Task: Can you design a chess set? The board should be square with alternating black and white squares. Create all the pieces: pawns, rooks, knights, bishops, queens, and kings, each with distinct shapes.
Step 2825:
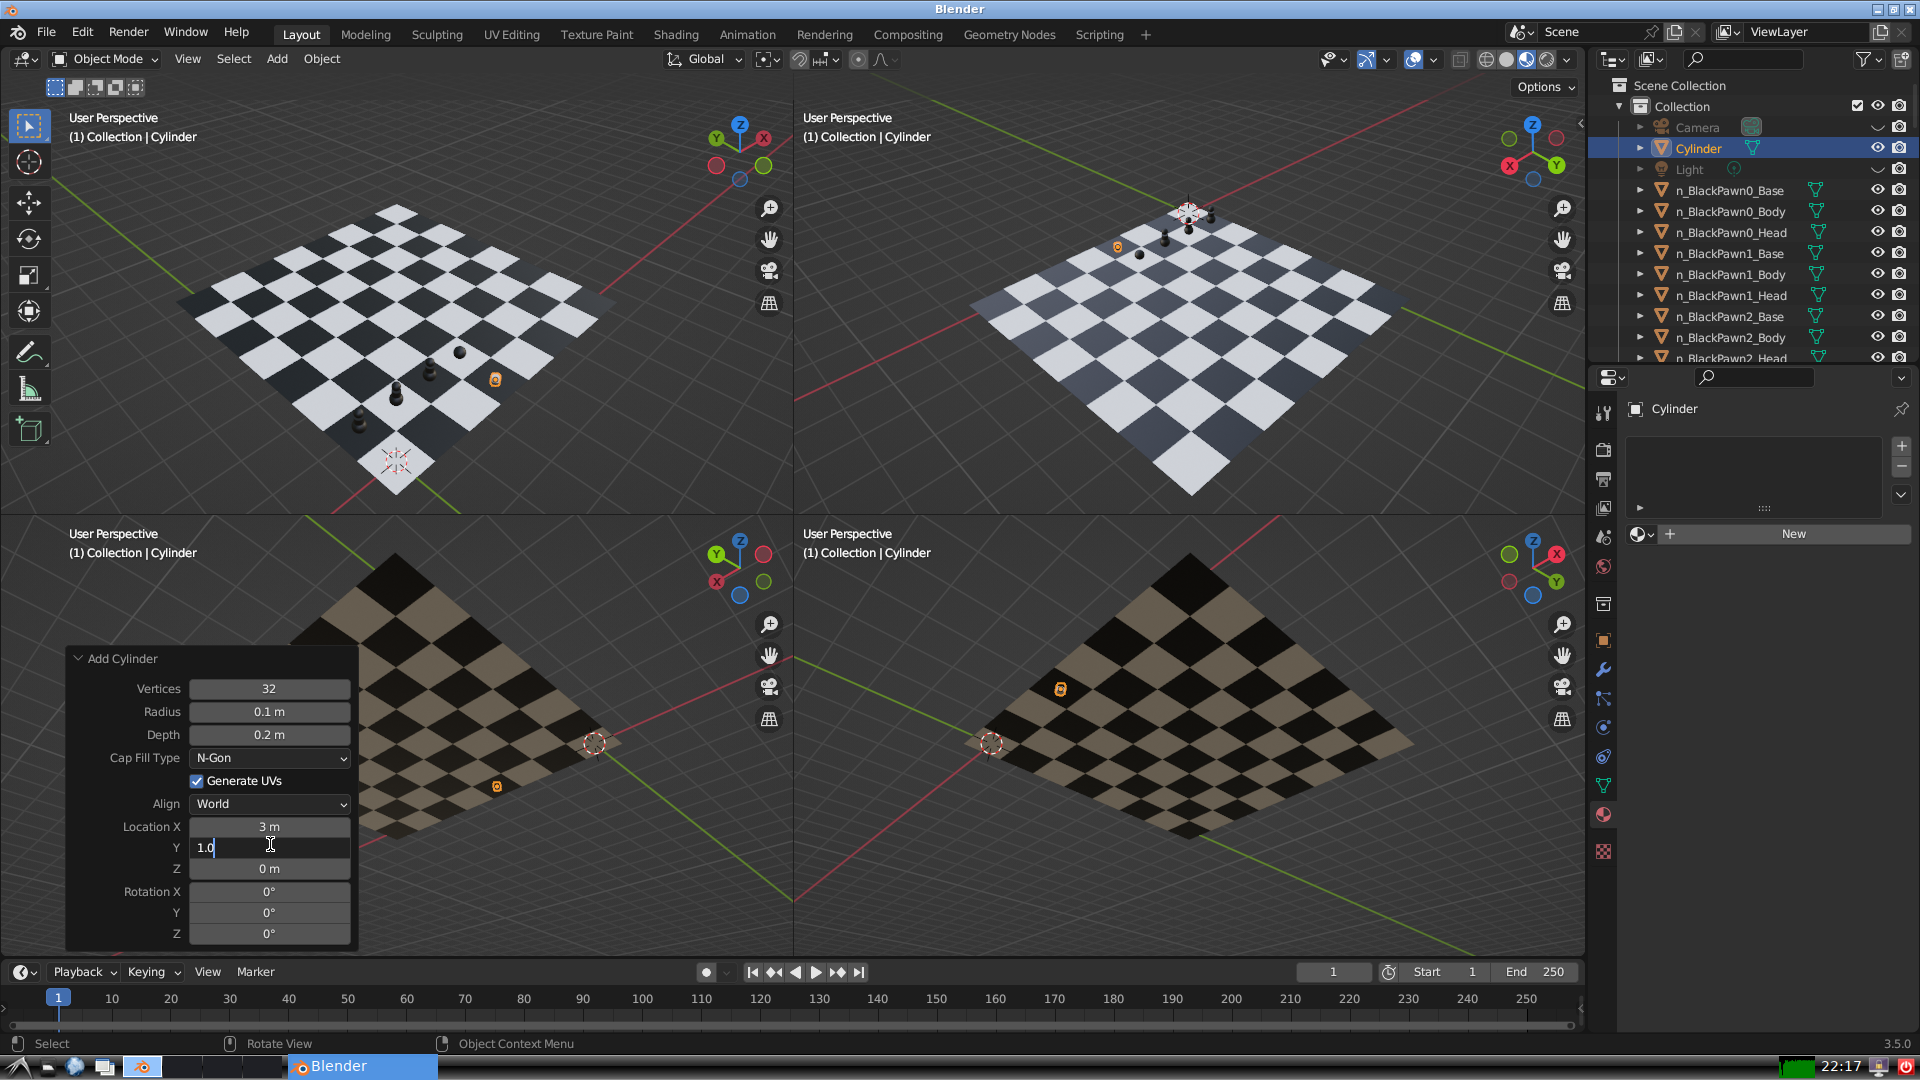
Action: {"key_press": ['Return']}